Aerial crown-view tile of a tropical tree (Barro Colorado Island, Panama), acquired 20250715:
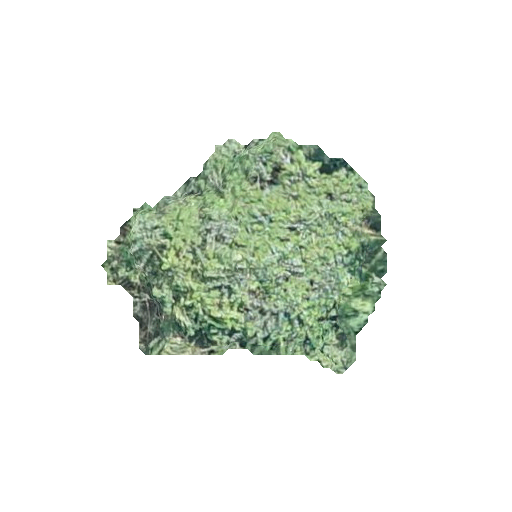
Species: Dendropanax arboreus
GBIF accepted scientific name: Dendropanax arboreus
Crown area: 70.534 m²